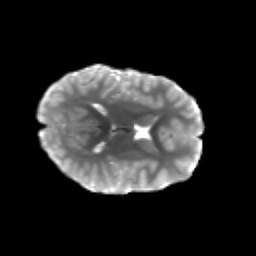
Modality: T2w
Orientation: axial
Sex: female
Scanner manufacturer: siemens
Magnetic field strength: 3 T
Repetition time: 5 s
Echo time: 0.071 s